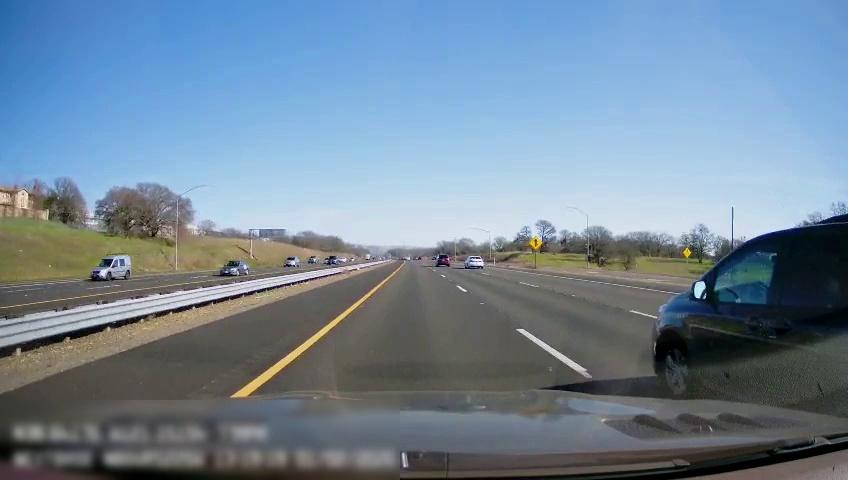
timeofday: Day
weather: Sunny
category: Drivable Space
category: Drivable Space
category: Vehicles | SUV
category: Vehicles | SUV
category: Vehicles | Car
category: Vehicles | SUV
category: Vehicles | SUV
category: Vehicles | SUV
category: Vehicles | Car
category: Vehicles | Car
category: Lanes | Opposite Lane
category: Lanes | Opposite Lane
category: Lanes | Opposite Lane
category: Lanes | Current Lane
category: Lanes | Current Lane
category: Lanes | Alternate Lane
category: Lanes | Alternate Lane
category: Traffic | Signs